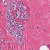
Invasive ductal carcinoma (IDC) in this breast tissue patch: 0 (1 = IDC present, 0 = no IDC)